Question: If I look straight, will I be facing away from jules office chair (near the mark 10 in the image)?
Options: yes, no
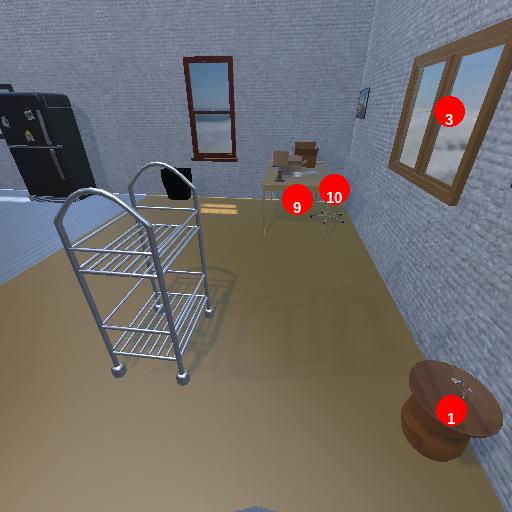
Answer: yes